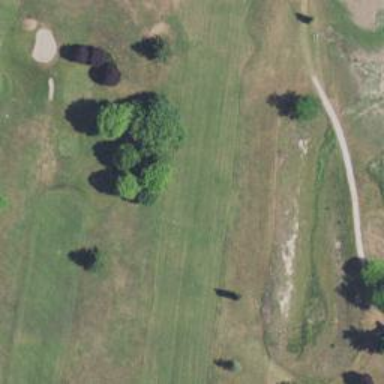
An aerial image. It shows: Golf hole.